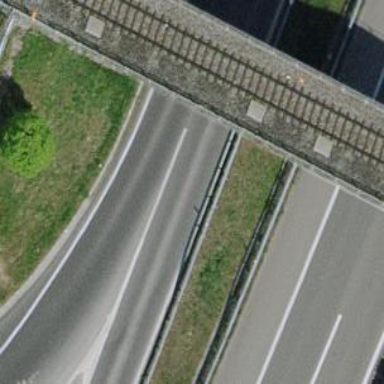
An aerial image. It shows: Motorway junction.